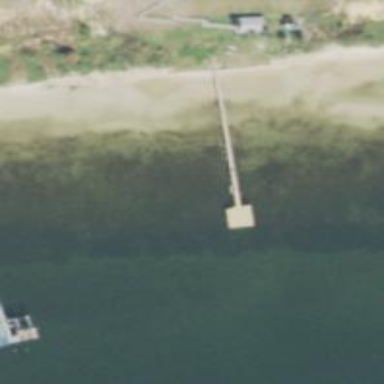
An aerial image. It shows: Man-made pier.